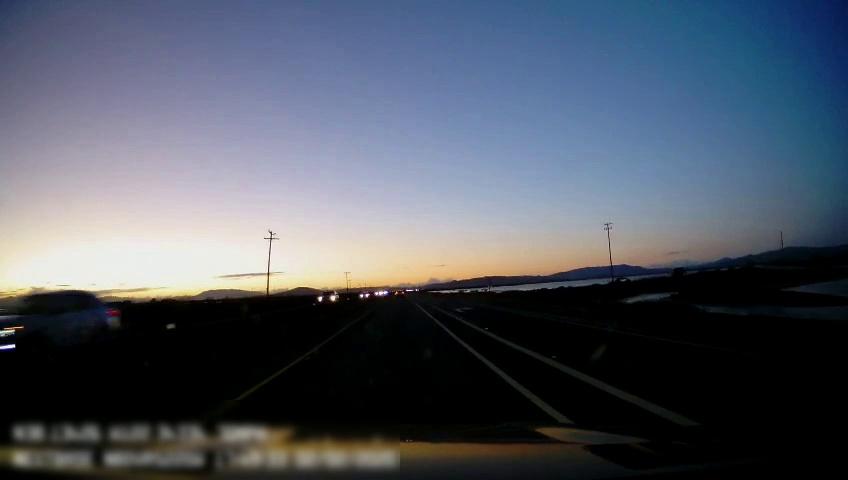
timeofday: Dusk/Dawn/Twilight
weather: Sunny
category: Drivable Space
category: Vehicles | Car
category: Vehicles | Car
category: Vehicles | Car
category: Vehicles | Car
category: Lanes | Current Lane
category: Lanes | Current Lane
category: Lanes | Alternate Lane
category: Lanes | Alternate Lane